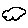
Label: cloud